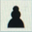
Piece: bP